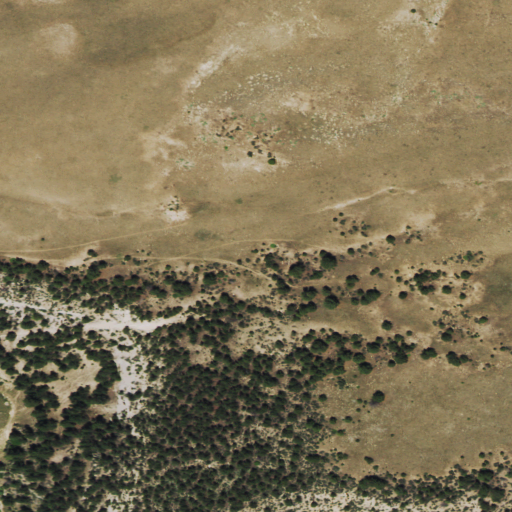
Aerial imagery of ridge(s) in Wyoming named Sawmill V Ridge containing grassland, shrub, and evergreen forest